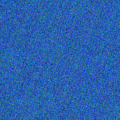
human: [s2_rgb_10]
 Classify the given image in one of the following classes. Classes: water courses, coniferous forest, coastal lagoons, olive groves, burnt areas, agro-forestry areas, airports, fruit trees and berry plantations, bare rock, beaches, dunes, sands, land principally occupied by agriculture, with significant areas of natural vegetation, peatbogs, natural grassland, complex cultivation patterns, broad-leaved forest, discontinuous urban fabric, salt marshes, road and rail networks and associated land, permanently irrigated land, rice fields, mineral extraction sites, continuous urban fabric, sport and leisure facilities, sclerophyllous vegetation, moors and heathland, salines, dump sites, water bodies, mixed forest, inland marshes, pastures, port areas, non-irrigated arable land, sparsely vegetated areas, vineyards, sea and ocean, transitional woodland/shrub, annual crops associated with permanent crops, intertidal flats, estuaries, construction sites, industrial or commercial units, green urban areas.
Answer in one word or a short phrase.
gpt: sea and ocean